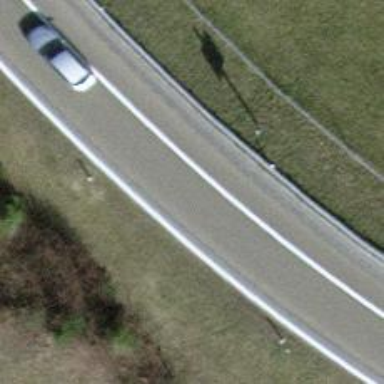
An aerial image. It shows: Asphalt motorway link.